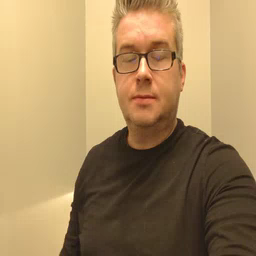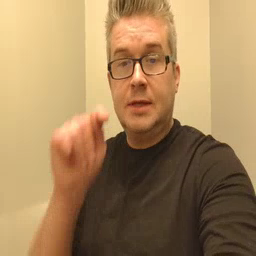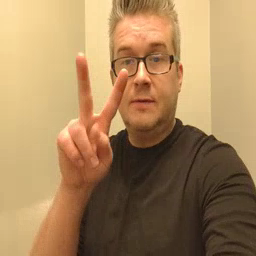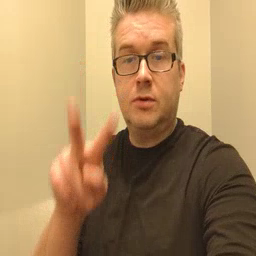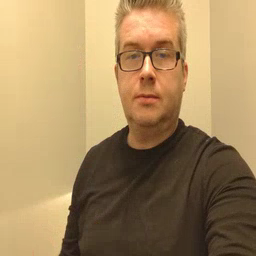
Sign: TV